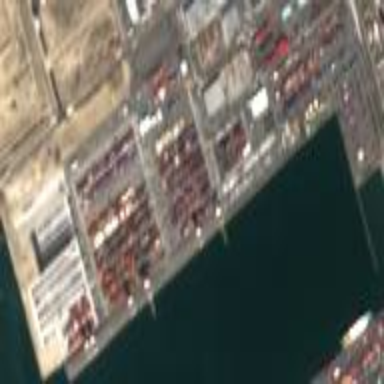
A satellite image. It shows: Industrial area designated as port.